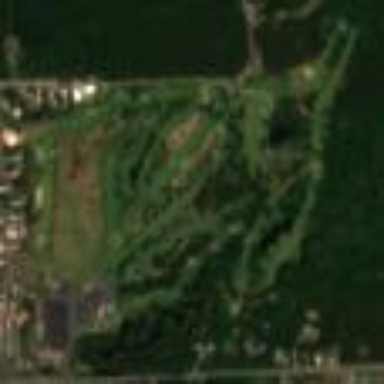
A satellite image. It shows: Golf course.